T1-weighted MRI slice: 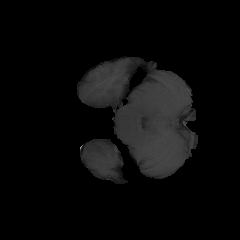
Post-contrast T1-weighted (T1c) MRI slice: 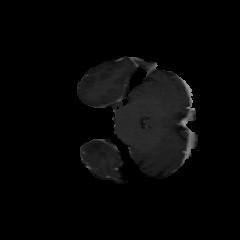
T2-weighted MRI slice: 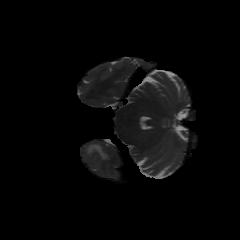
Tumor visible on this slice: yes